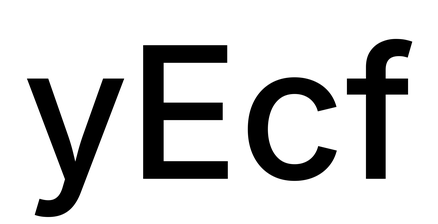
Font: Inter_Medium